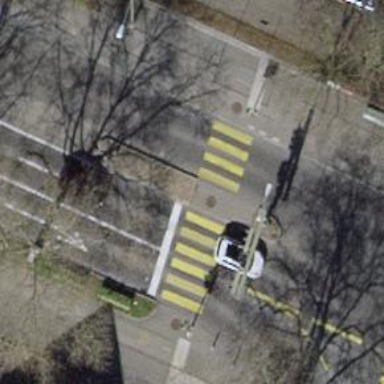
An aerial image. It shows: Zebra crossing with traffic signals. The crossing is marked by traffic lights.